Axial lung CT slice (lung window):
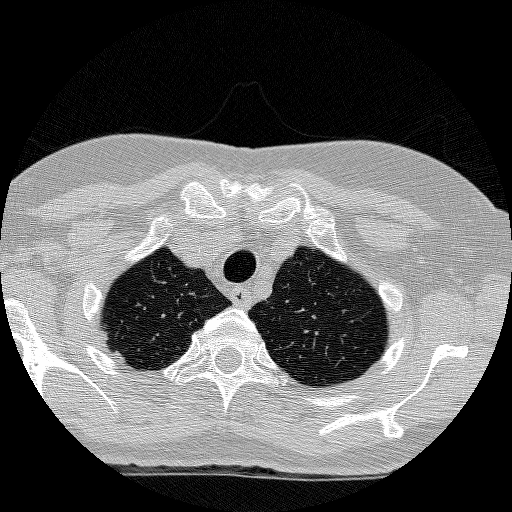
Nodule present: no